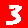
Digit: 3